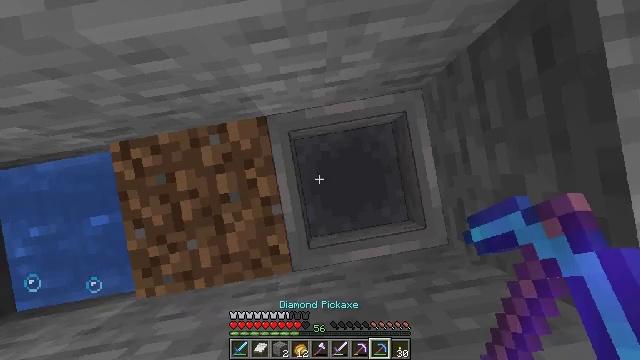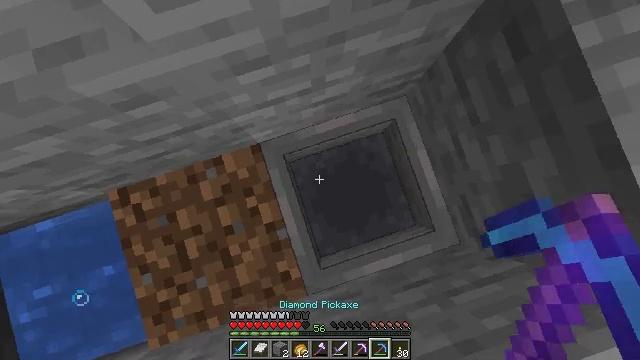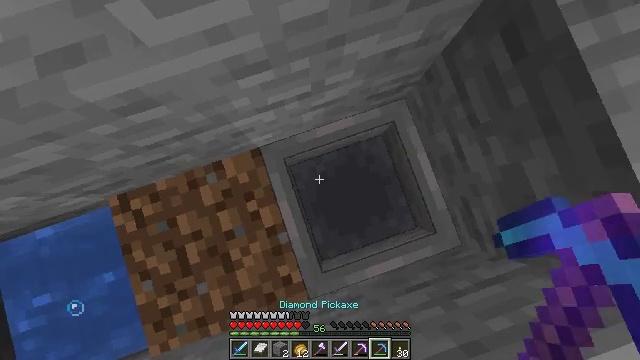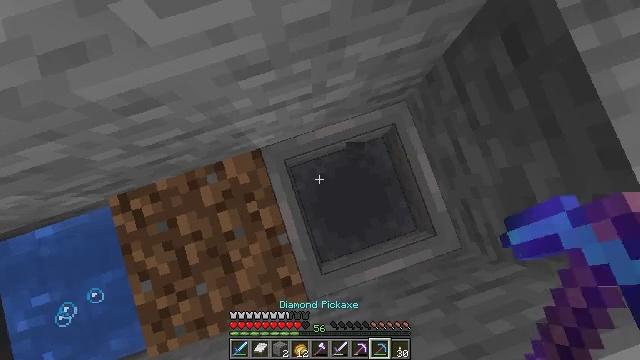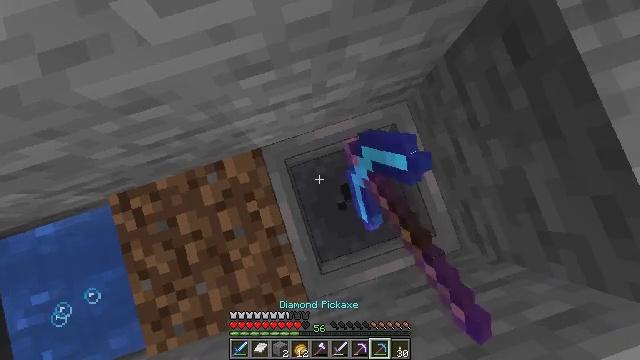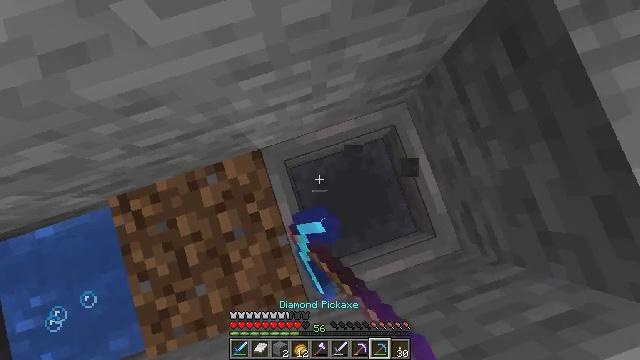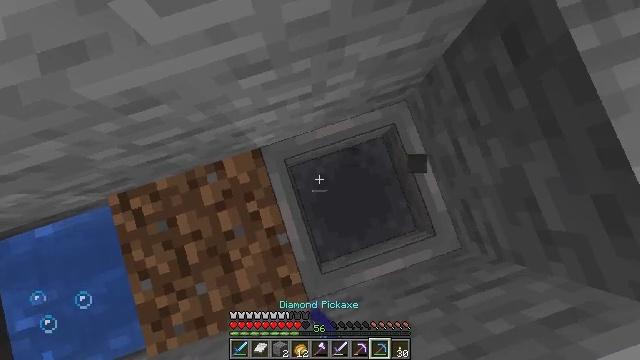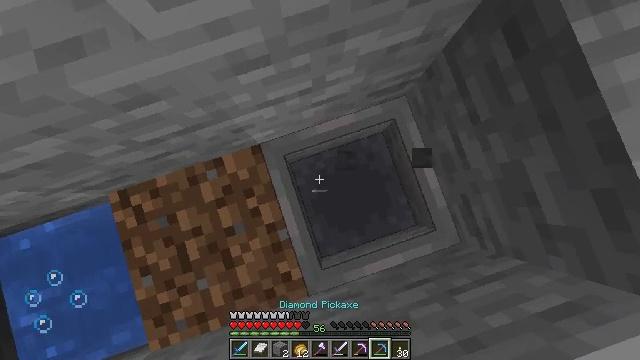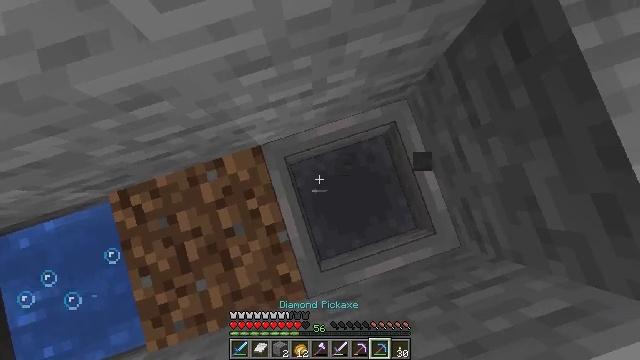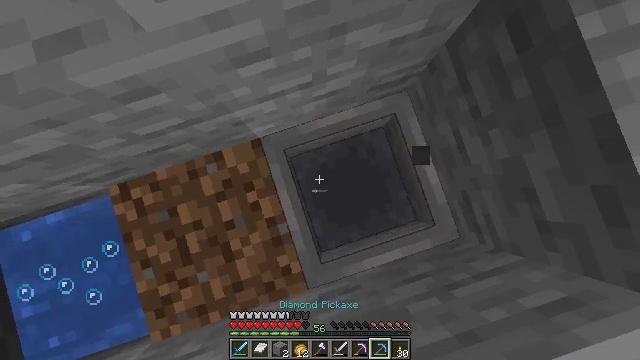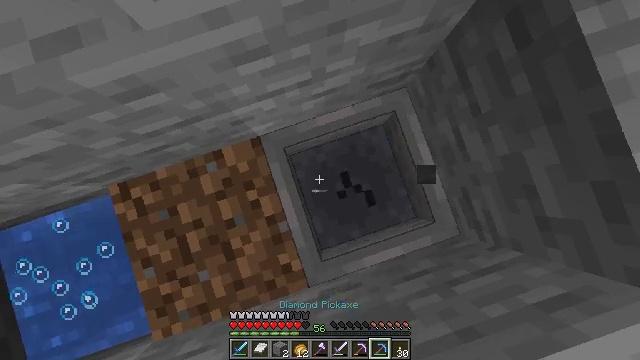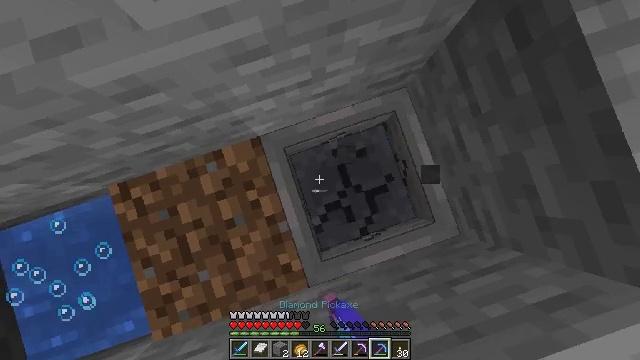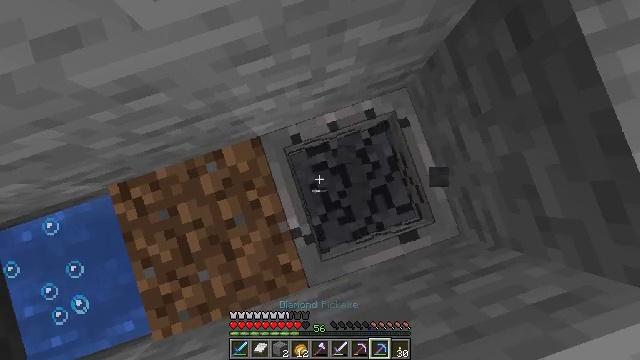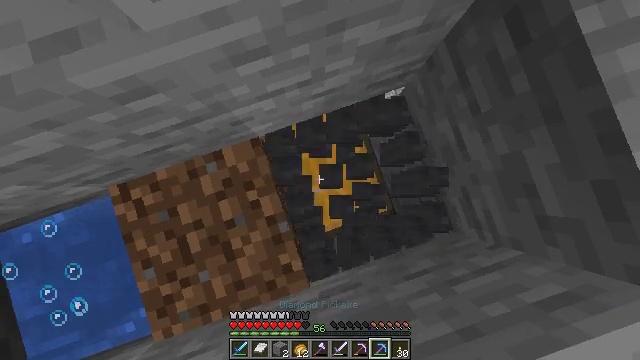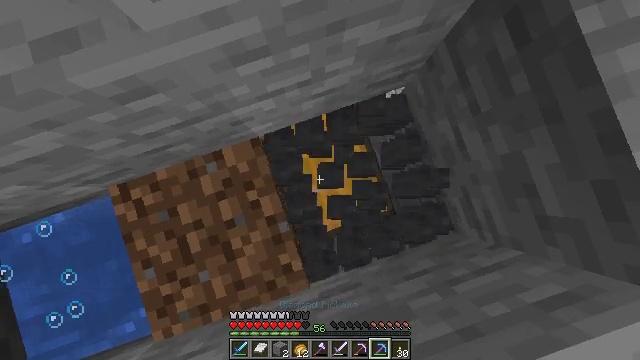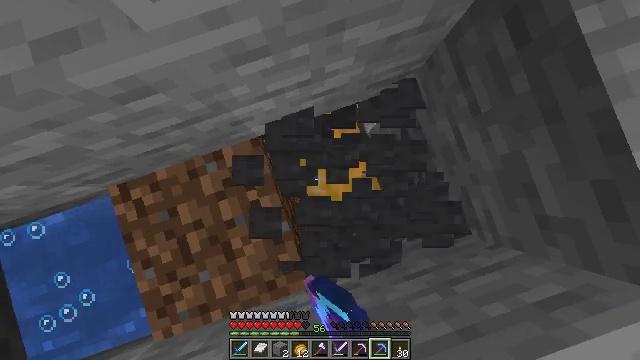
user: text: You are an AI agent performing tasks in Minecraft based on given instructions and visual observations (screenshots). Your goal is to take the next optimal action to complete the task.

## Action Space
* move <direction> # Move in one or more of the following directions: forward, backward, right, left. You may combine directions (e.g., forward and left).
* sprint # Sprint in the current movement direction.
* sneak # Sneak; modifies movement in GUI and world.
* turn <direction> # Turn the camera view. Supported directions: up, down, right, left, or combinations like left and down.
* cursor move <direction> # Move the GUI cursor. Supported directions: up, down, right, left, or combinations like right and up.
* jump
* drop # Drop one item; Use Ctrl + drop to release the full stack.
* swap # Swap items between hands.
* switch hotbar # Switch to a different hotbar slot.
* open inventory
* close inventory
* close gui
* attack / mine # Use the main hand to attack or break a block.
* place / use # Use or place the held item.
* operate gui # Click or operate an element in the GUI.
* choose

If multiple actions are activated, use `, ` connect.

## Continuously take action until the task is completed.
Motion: motion action
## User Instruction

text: Break the hopper to reuse it.
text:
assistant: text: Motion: turn right and up
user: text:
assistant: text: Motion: no_op
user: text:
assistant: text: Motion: attack / mine
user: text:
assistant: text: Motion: attack / mine
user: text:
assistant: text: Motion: no_op
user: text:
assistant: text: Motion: no_op
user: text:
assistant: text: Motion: no_op
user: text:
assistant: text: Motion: no_op
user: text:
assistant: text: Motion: turn down
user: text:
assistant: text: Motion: attack / mine
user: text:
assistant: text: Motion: attack / mine
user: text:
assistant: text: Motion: attack / mine
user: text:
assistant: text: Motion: attack / mine
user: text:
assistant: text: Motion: attack / mine
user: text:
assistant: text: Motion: attack / mine
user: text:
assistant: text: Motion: no_op
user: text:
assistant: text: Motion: no_op
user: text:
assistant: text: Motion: no_op